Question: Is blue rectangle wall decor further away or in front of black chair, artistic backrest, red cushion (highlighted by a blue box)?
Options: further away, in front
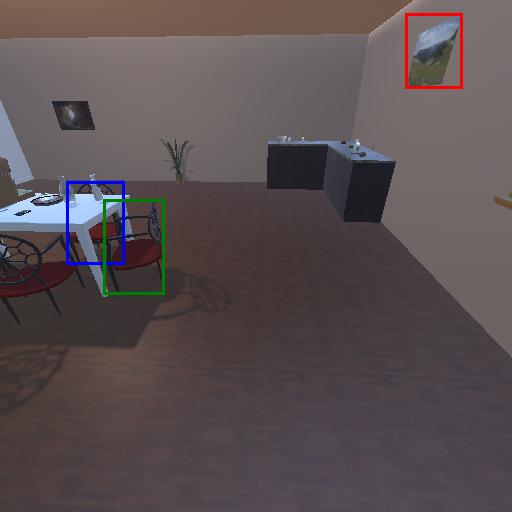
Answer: further away